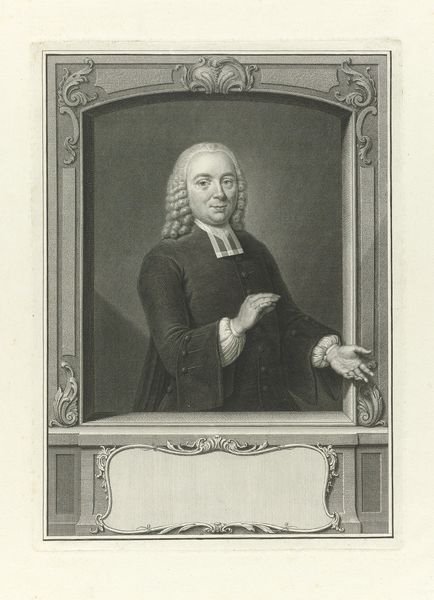
Titel: Portret van Willem van den Broek
Künstler: Pieter Tanjé
Standort: Amsterdam
Institution: Rijksmuseum
Schlagwörter: mann, weiß, grau, schwarz, kleidung, kragen, rahmen, bildnis, hände, feld, geistlicher, mantel, locken, perücke, ernst, knöpfe, radierung, stich, gütig, pfarer